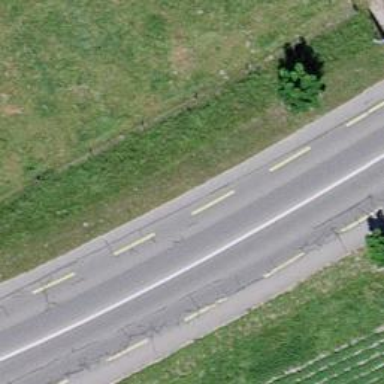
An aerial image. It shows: Asphalt primary highway with advisory cycle lane.